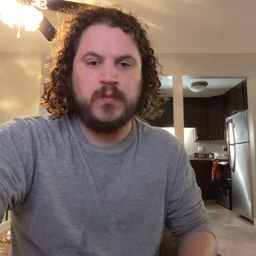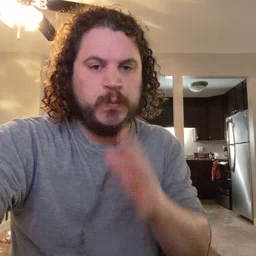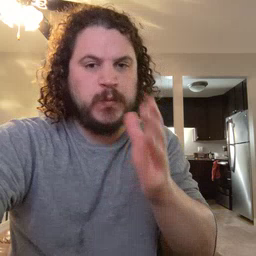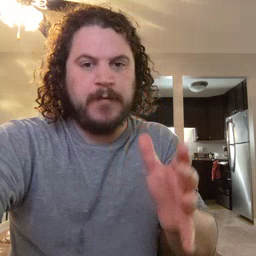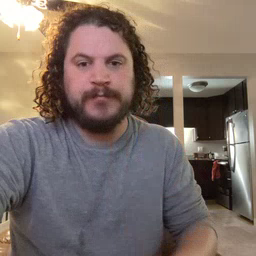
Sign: grandma